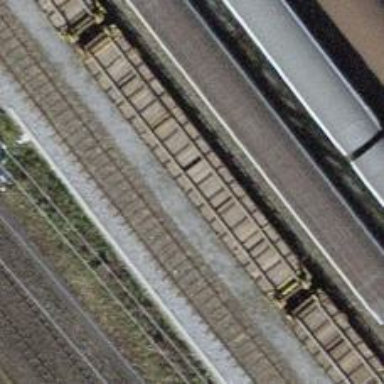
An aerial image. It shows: Single track railway in yard.